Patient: sex M, age 35
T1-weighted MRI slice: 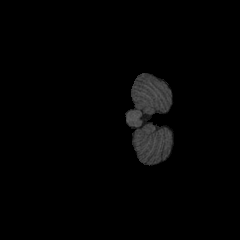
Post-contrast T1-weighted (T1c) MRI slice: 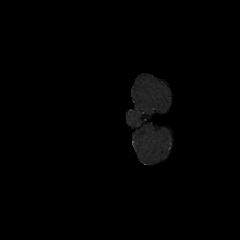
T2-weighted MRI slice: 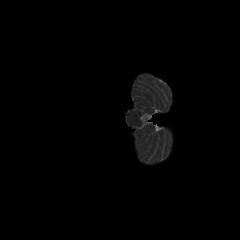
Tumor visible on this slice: no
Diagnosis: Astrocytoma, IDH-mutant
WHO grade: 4